Field crop: maize
Growth stage: 2
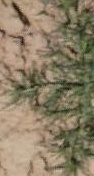
Species: salsola